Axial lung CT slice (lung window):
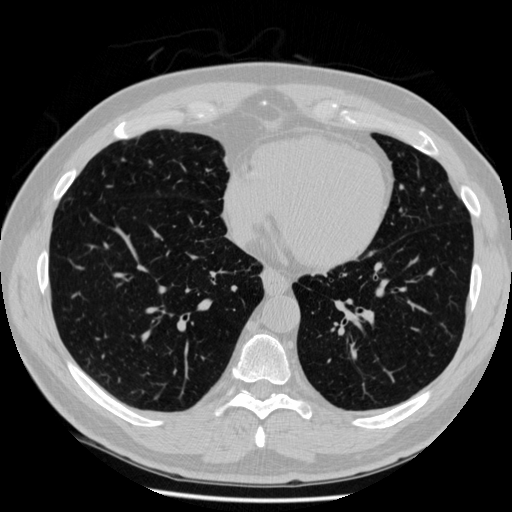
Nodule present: no